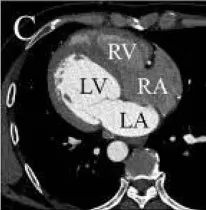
Confirming L-loop ventricular orientation and concordant atrioventricular connections.
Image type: radiology (ct)